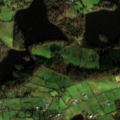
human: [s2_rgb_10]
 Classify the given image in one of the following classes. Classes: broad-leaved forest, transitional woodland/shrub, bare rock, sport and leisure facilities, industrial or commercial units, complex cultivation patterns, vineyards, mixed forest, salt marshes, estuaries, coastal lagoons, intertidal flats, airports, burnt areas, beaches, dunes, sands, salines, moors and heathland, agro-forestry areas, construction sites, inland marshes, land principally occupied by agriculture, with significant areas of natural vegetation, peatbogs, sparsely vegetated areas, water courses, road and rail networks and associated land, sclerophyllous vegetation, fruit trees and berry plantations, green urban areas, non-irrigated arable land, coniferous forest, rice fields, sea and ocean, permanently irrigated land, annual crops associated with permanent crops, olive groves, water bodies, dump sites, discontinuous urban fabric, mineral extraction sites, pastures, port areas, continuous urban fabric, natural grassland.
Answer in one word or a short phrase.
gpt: pastures, land principally occupied by agriculture, with significant areas of natural vegetation, mixed forest, water bodies